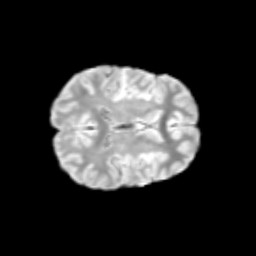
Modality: T2w
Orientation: axial
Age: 14
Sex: female
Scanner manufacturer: siemens
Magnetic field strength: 3 T
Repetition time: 3.8 s
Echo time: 0.07 s